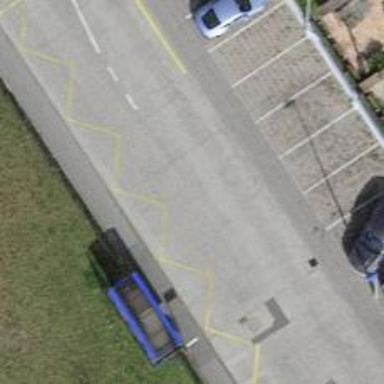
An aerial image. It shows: Bus stop with shelter for public transport.